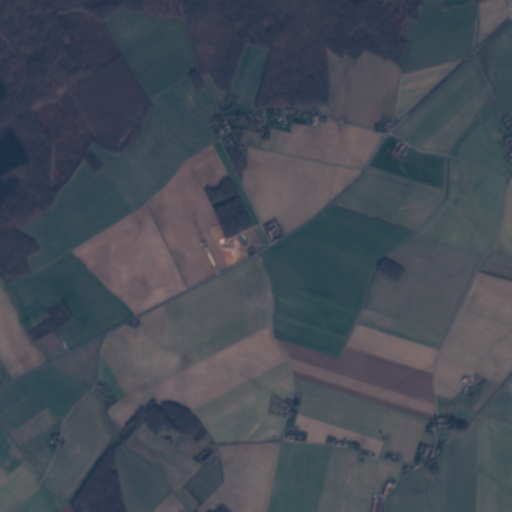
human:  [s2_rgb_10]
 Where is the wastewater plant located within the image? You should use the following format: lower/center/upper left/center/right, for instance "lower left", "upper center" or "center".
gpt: The wastewater plant is located in the lower right of the image.
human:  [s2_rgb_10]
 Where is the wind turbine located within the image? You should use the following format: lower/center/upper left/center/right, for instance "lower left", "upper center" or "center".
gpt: The wind turbine is located in the center of the image.
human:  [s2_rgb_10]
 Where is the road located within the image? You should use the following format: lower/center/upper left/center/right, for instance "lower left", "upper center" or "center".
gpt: There is no road in the image.